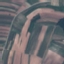
Label: PermanentCrop